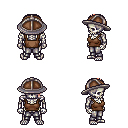
a pixel art fantasy rpg character, male body template, skeleton, brown pirate shirt, metal pants, red long mohawk hairstyle, chain helm, four views (front, back, left, right), 2x2 character sprite sheet, small pixel art, hard edges, no anti-aliasing